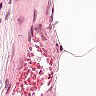
Metastatic tissue present: no